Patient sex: F
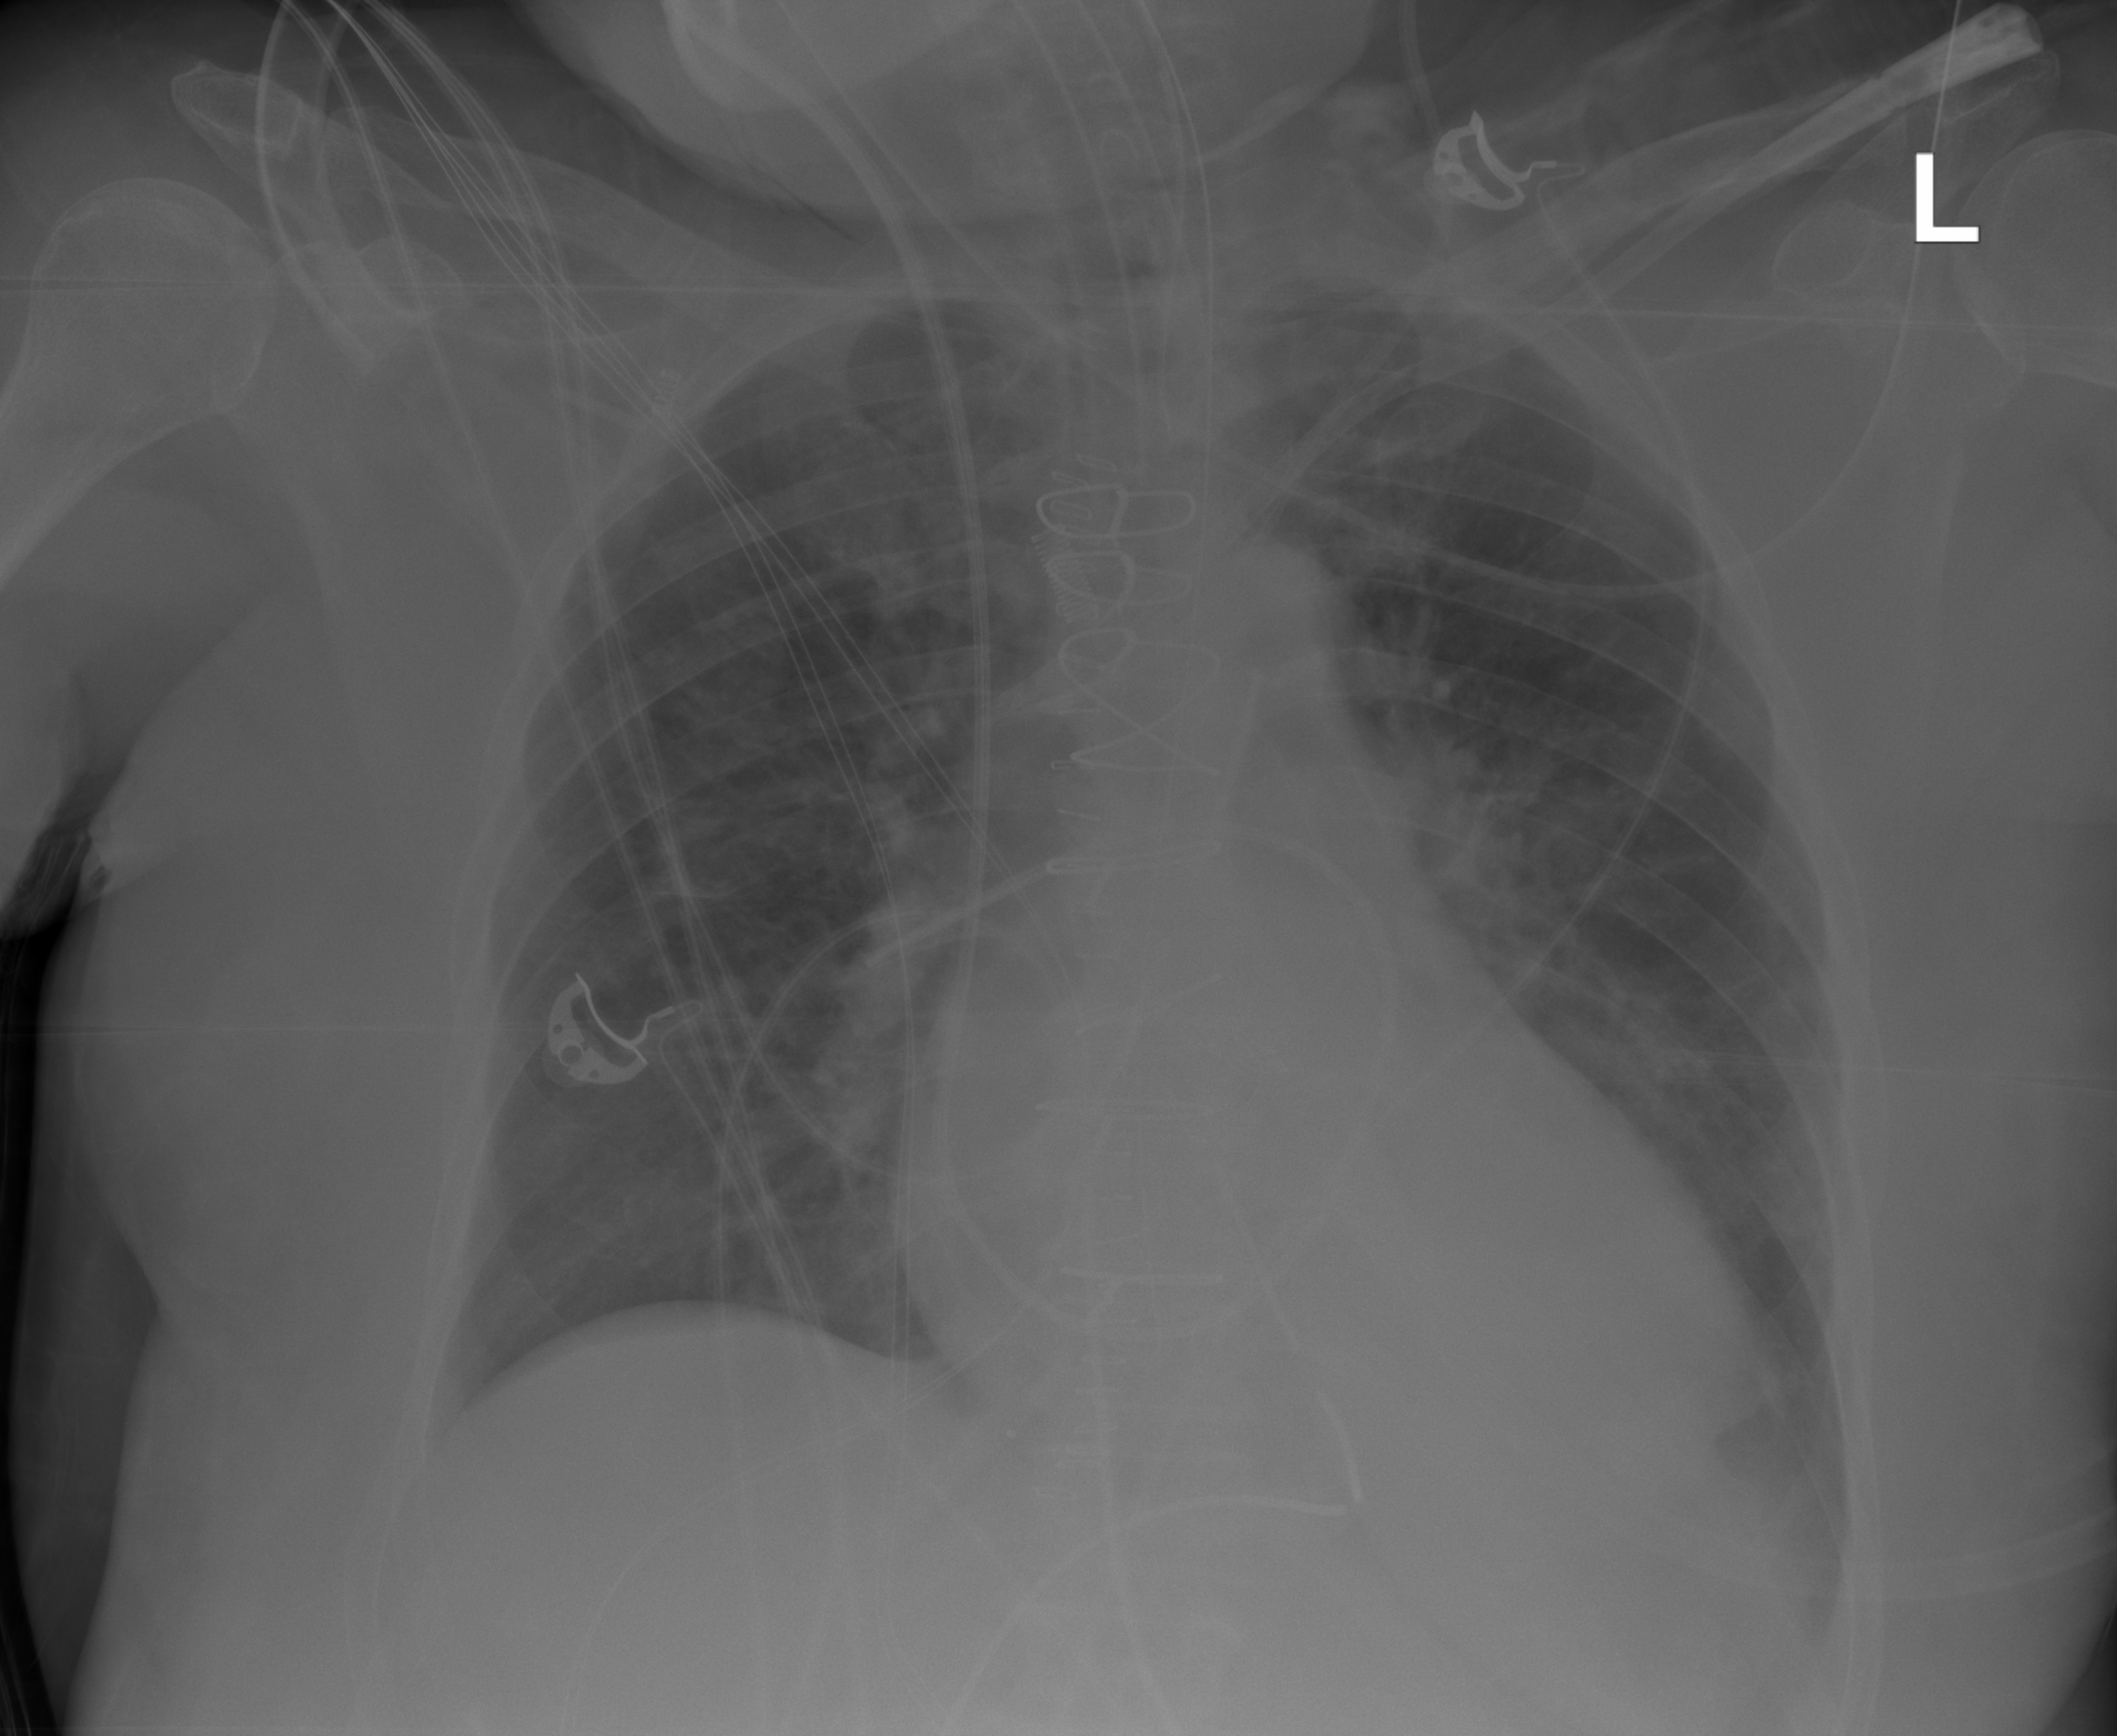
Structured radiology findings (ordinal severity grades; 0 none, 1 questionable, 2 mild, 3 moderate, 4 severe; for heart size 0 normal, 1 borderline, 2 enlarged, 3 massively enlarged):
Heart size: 2
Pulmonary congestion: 2
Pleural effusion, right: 0
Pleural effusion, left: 2
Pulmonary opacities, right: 0
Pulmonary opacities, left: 0
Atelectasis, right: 0
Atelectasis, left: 2